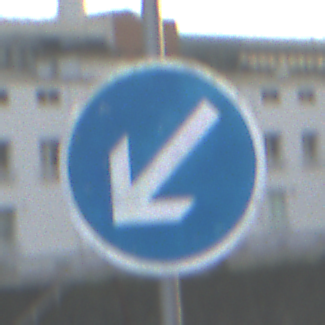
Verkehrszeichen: VorgeschriebeneVorbeifahrtLinks
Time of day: SunriseSunset
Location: Outdoor (Urban)
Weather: PartlyCloudy
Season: NotSpecified
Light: Natural